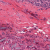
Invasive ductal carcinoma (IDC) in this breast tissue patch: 0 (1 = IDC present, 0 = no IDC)